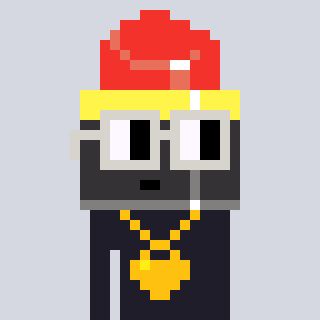
a pixel art character with square light gray glasses, a lipstick-shaped head and a grayscale-colored body on a cool background